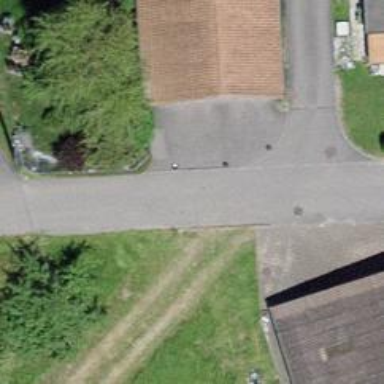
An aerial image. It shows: Residential road with asphalt surface.